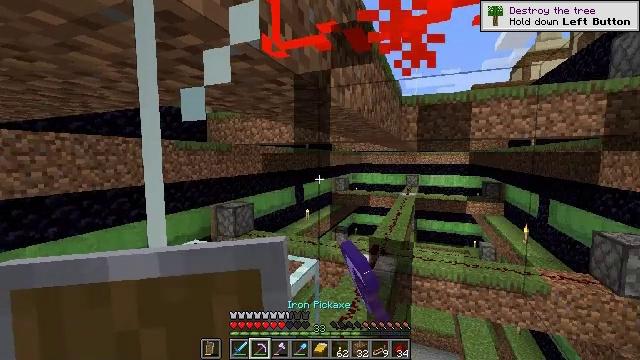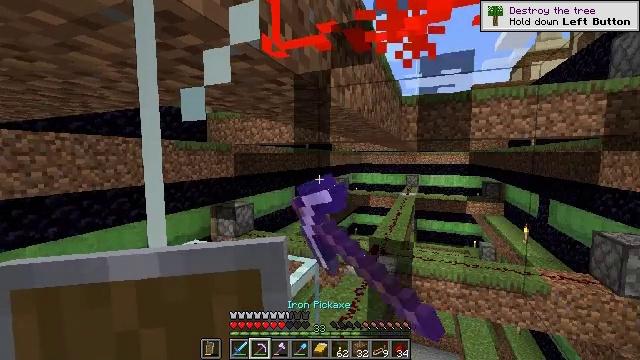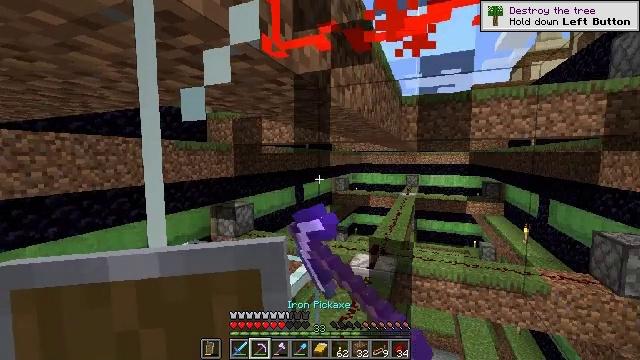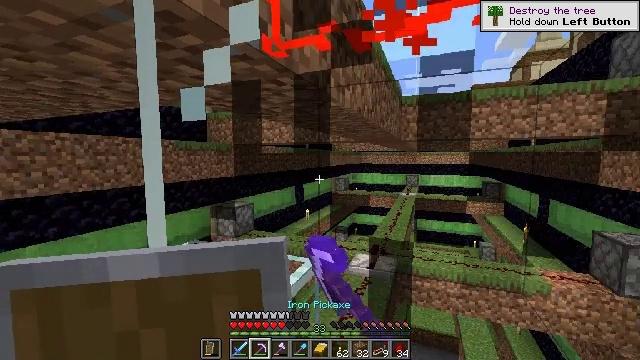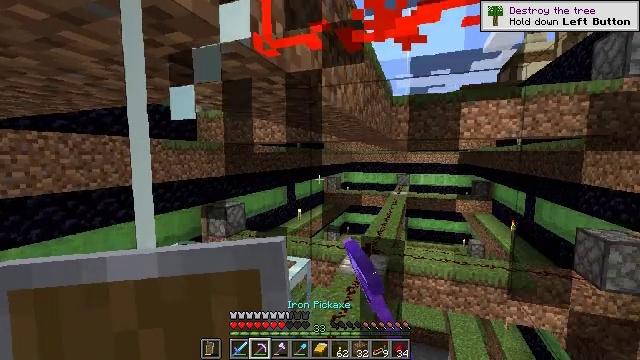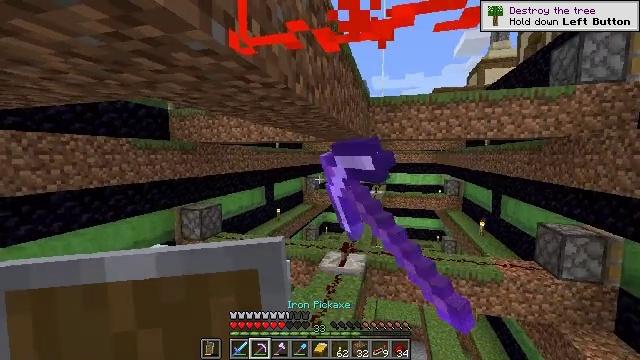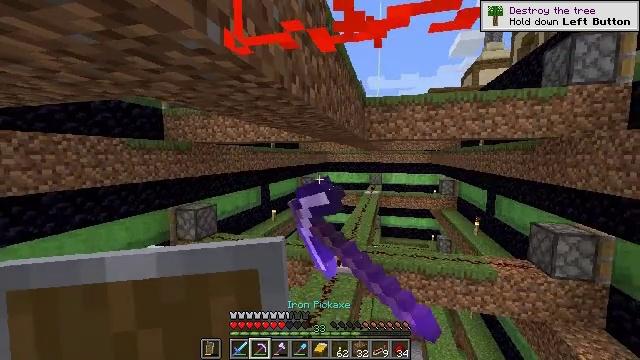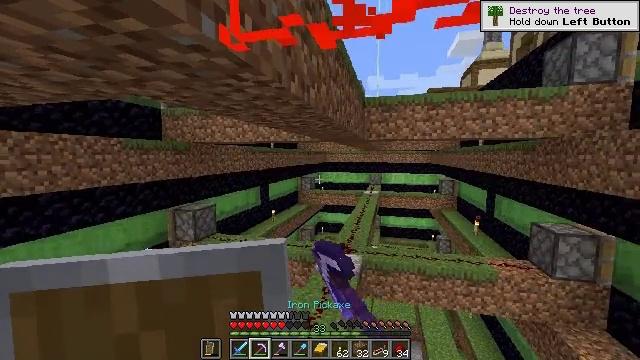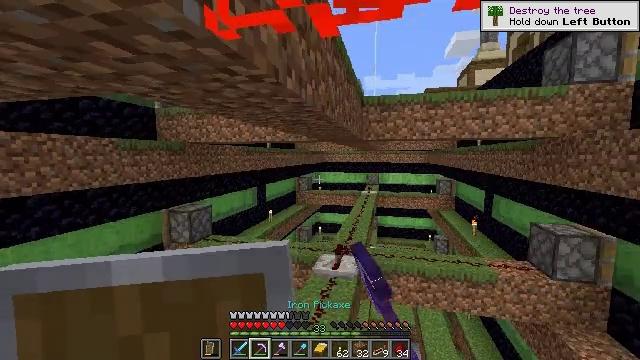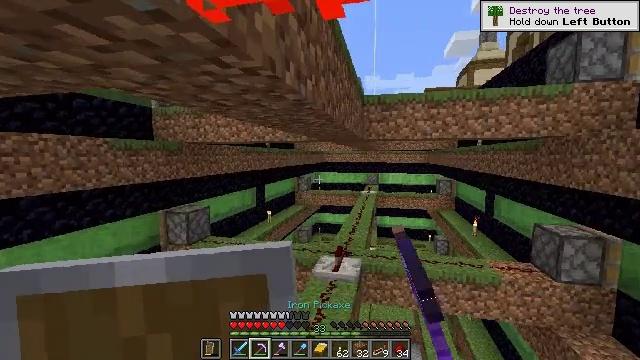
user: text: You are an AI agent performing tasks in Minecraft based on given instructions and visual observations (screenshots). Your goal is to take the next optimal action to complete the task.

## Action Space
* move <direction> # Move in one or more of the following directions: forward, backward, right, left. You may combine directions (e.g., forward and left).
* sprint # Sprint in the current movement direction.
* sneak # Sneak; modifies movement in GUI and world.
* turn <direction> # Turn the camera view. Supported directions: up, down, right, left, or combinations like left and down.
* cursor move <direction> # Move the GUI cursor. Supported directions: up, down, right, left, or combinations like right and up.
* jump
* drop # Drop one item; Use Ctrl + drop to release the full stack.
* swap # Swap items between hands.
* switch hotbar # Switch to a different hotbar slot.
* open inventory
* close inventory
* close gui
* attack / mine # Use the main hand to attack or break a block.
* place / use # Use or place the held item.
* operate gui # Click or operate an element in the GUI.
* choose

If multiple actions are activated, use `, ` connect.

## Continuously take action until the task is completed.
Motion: motion action
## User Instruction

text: Remove the glass to use the space.
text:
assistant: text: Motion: attack / mine
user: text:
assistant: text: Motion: attack / mine
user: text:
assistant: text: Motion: attack / mine
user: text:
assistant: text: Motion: turn right, attack / mine
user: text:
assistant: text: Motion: turn right, attack / mine
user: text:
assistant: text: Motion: attack / mine
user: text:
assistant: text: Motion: move forward, attack / mine
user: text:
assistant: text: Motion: move forward, attack / mine
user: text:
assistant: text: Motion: attack / mine
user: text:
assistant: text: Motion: no_op